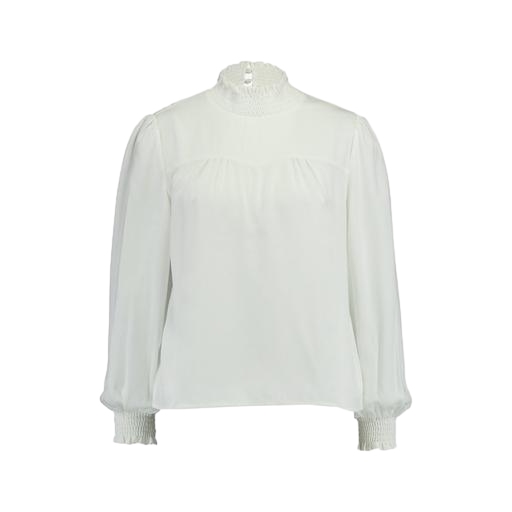
high-neck blouse, high-neck top, white plus size mock-neck top only macy, white background